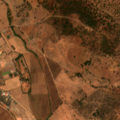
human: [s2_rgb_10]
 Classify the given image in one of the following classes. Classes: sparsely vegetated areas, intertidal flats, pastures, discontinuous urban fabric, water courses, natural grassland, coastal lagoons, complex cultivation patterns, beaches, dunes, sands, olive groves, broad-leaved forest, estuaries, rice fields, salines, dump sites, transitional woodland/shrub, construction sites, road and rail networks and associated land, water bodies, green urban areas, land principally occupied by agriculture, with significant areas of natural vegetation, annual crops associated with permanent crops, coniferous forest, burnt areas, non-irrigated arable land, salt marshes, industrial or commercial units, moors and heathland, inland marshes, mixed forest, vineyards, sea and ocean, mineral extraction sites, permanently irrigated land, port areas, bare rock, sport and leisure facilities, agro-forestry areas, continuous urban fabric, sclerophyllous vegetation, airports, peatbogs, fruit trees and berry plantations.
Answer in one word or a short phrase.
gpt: continuous urban fabric, non-irrigated arable land, olive groves, annual crops associated with permanent crops, agro-forestry areas